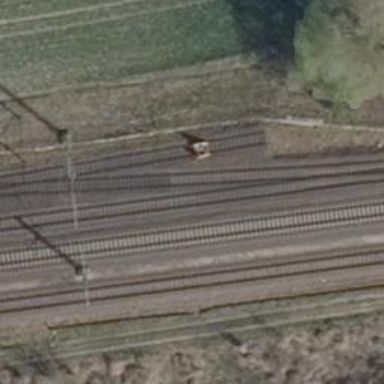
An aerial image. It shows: Railway siding with rails.